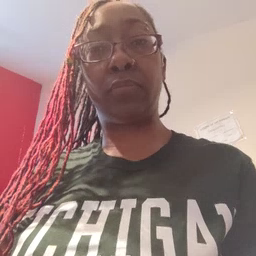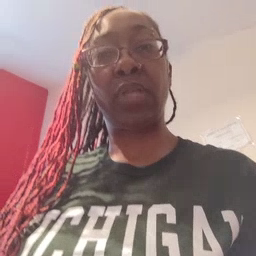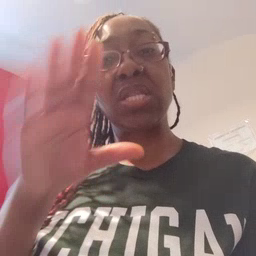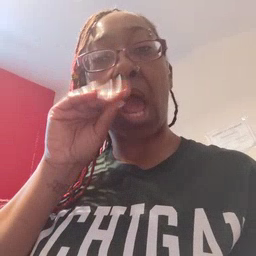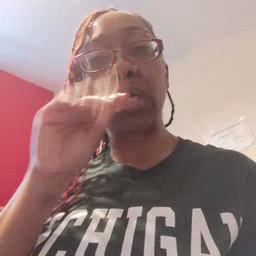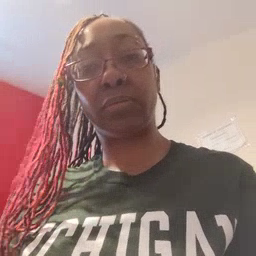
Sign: duck